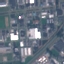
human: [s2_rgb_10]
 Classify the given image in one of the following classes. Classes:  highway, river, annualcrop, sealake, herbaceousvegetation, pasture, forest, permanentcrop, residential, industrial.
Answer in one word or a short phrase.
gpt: Industrial